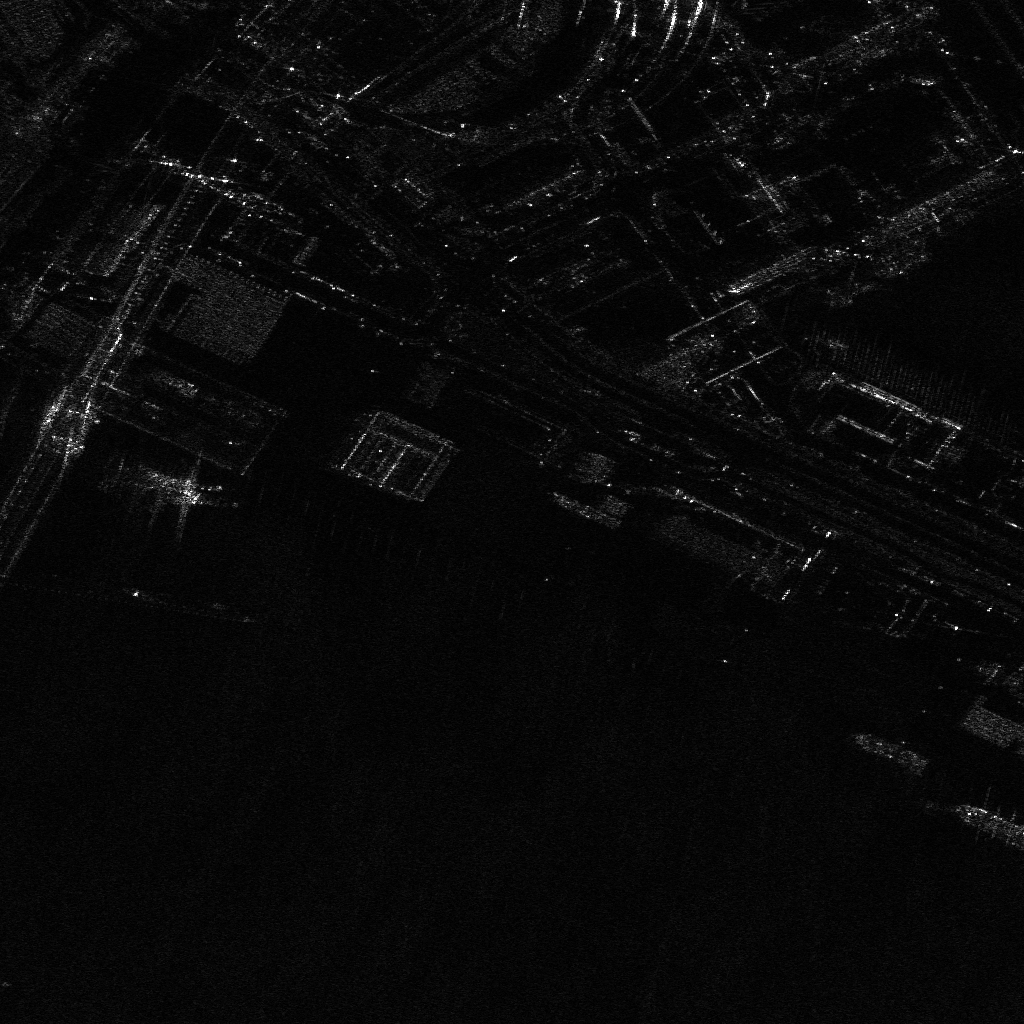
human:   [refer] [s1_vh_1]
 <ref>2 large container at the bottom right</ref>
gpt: <box>[[92, 78, 99, 81, 22], [82, 72, 90, 74, 22]]</box>